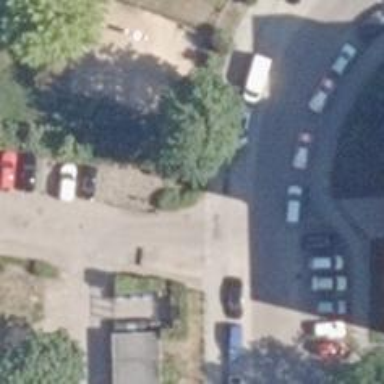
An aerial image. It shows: Road serving as parking aisle.